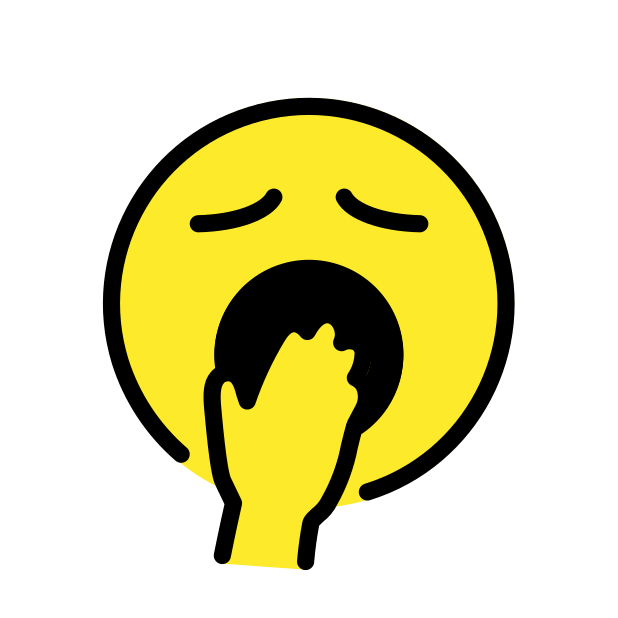
Emoji: 🥱
Name: yawning face
Unicode: 0x1f971